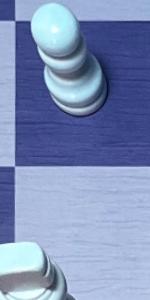
Label: Empty